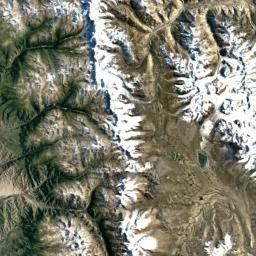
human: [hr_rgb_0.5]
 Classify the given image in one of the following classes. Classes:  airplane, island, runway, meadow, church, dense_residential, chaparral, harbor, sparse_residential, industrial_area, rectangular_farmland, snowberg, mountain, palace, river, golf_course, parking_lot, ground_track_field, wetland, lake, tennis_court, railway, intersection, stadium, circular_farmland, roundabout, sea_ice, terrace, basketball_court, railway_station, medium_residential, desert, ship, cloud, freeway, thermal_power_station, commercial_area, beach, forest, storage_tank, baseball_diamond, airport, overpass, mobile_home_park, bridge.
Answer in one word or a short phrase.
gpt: snowberg